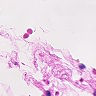
Metastatic tissue present: no